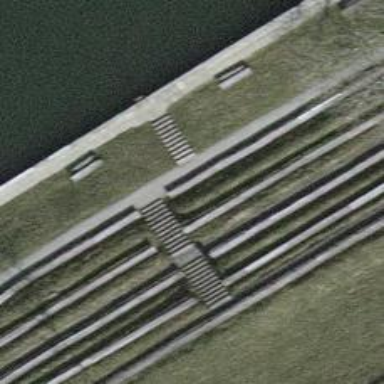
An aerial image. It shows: Set of steps on the road.